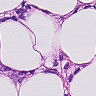
Metastatic tissue present: yes